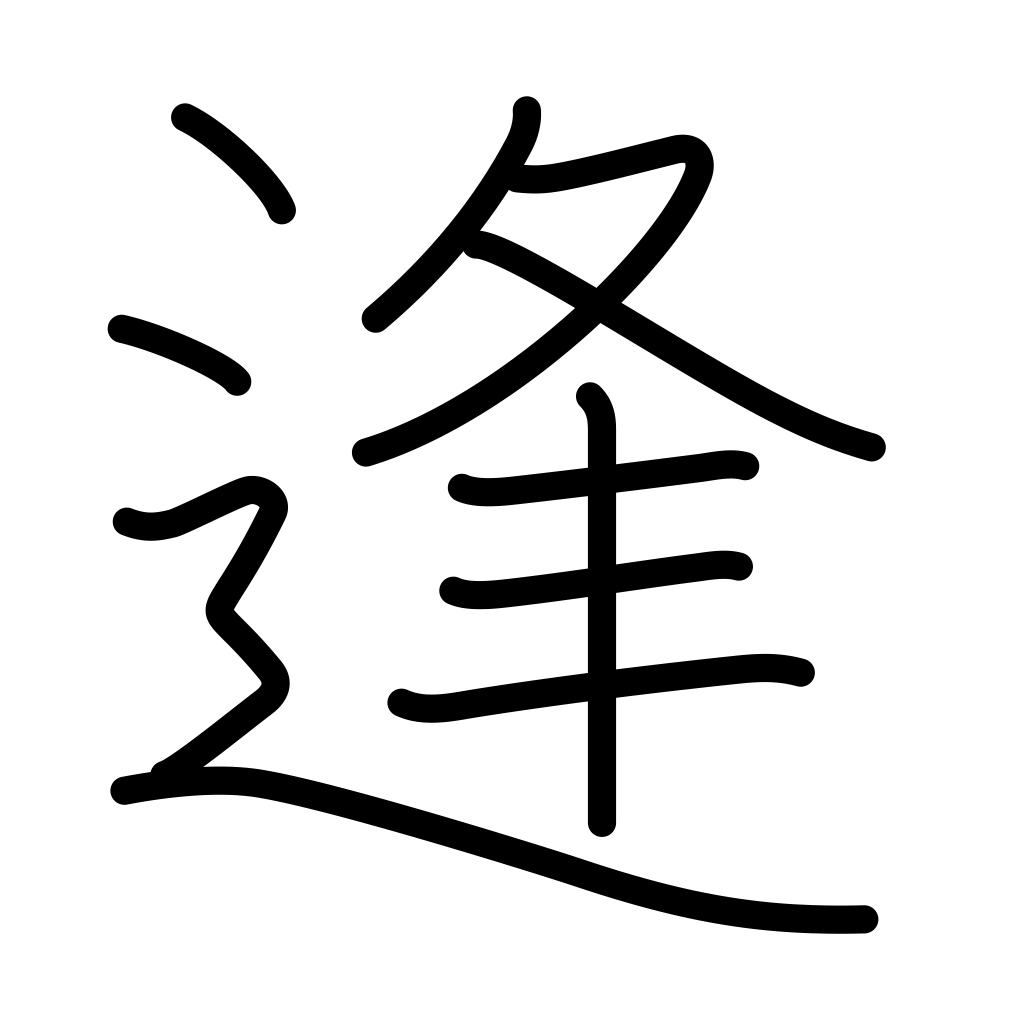
Meaning: meeting, tryst, date, rendezvous